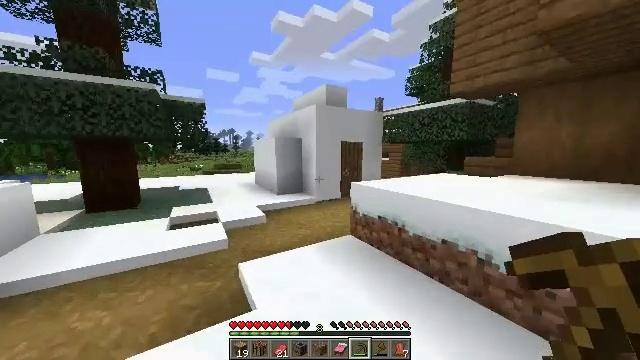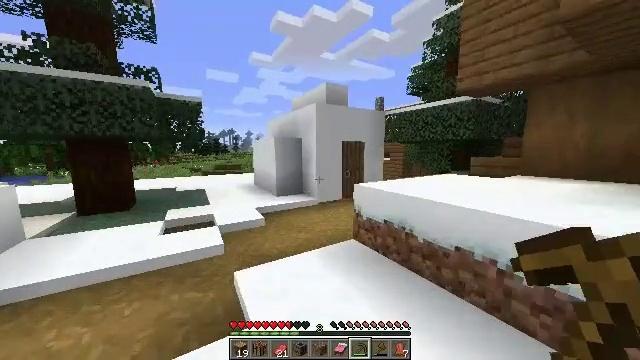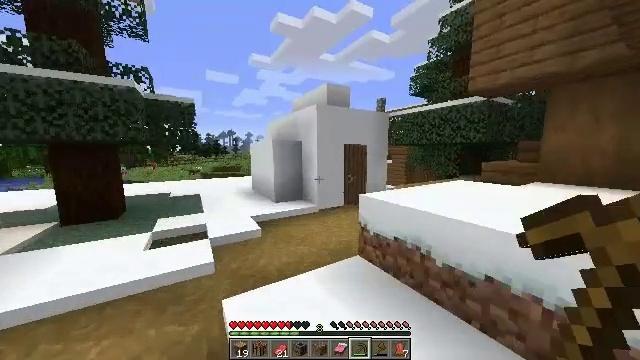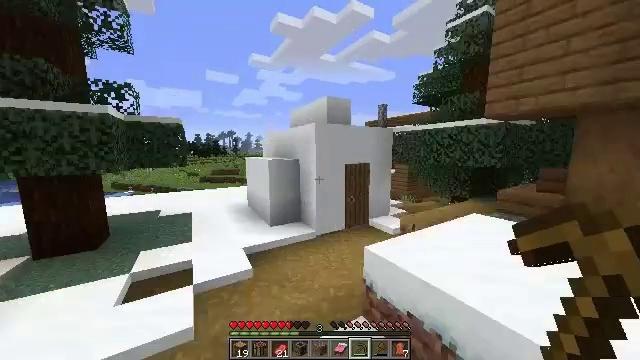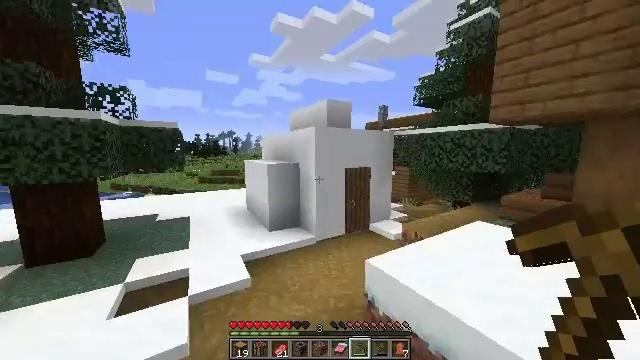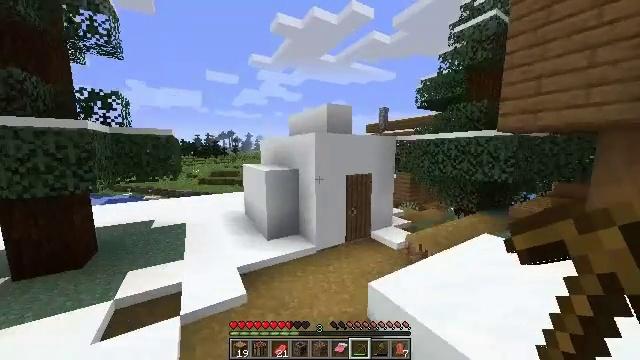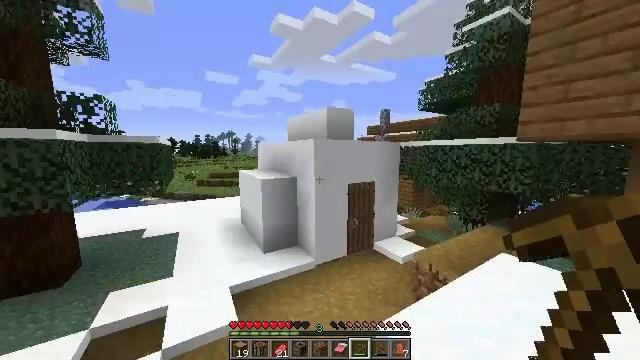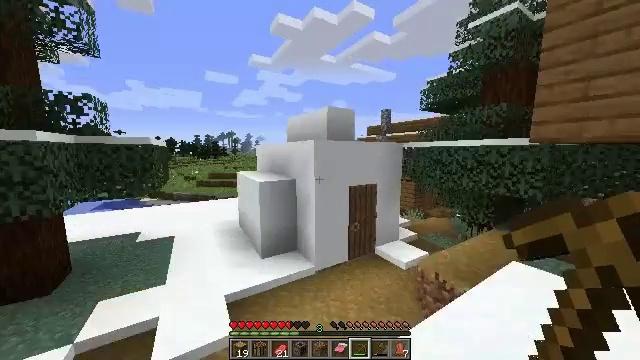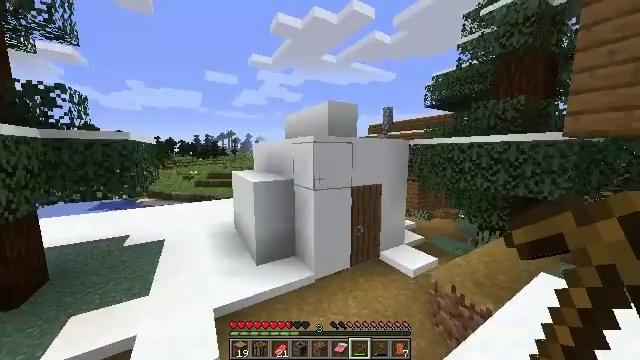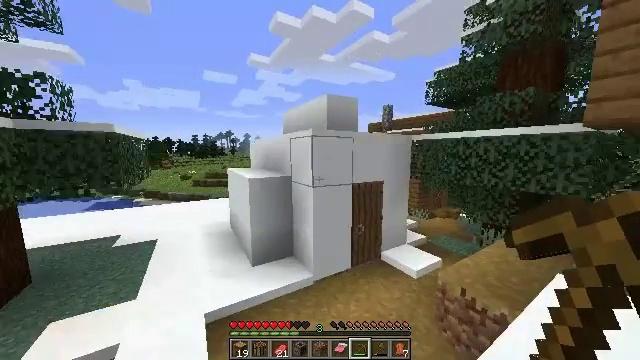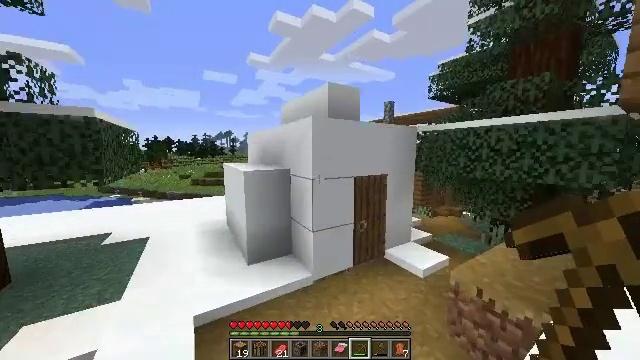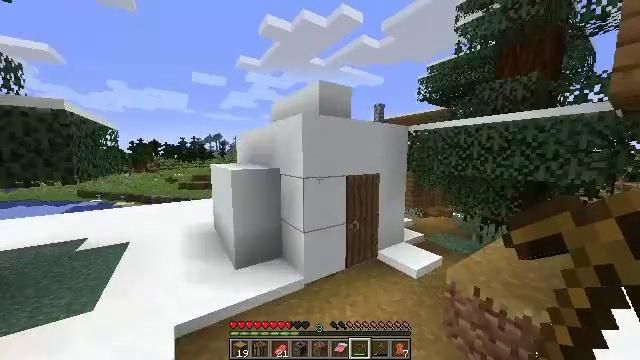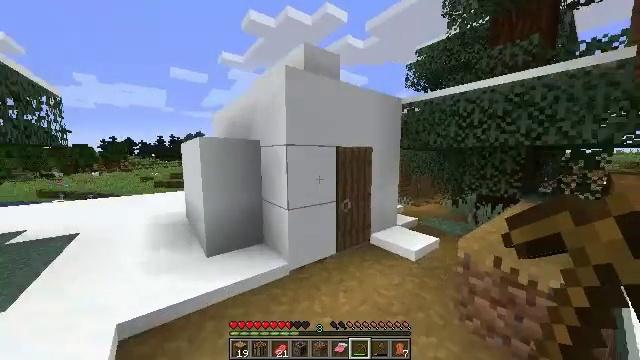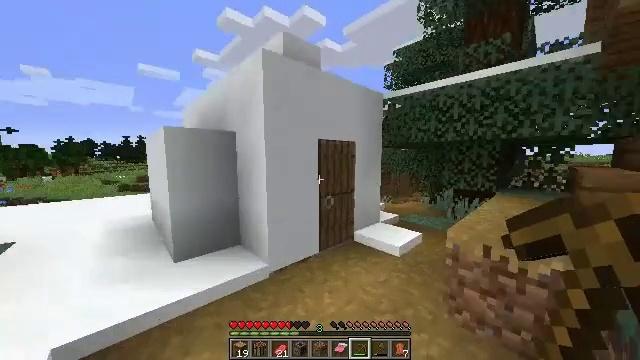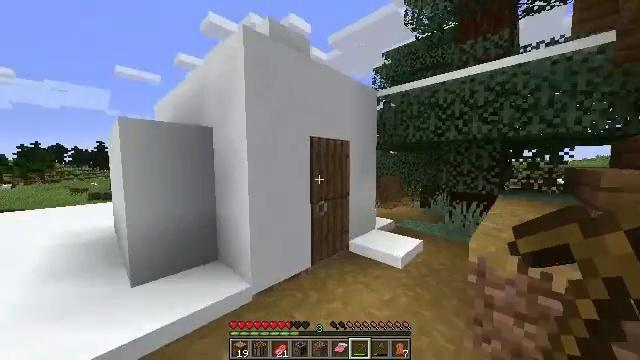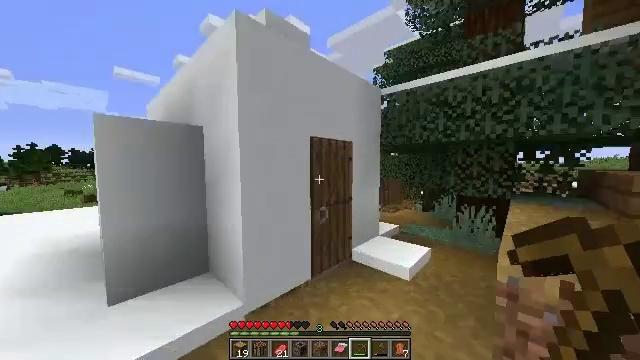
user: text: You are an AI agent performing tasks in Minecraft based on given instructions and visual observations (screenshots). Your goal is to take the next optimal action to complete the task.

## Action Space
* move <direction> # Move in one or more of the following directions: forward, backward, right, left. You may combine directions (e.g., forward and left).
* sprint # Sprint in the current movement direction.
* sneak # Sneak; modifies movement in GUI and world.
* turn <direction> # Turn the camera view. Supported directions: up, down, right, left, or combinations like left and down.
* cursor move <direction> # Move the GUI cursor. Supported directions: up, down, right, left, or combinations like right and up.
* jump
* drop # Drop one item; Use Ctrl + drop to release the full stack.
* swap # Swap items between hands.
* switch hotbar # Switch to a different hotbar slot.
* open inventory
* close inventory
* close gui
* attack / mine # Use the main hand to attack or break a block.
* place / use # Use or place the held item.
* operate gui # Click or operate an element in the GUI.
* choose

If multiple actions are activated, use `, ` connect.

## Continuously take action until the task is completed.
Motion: motion action
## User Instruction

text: Destroy the spruce leaves to get sticks and saplings.
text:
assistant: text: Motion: move forward
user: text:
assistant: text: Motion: move forward, jump
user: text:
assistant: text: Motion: move forward, jump
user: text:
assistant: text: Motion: move forward, jump
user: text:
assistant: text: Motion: move forward, jump
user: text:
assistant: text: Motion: move forward, jump
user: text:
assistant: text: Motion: move forward, jump
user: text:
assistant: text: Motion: move forward
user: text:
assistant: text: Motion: move forward
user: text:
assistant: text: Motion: move forward
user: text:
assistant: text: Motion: move forward, turn right
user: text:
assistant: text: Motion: move forward, turn right
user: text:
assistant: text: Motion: move forward, turn right
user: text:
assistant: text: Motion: move forward, turn right and up
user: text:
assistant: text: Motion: move forward
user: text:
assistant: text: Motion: move forward and move right
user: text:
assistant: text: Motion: move forward and move right, turn left
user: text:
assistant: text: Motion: move forward and move right, turn left, use / place
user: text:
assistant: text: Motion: move forward and move right, turn left, use / place
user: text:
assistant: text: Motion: move forward, use / place
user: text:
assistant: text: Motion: move forward
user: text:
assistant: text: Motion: move forward, turn left
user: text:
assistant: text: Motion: move forward, turn left and down
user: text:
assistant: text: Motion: move forward, turn left and down
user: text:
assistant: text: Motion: move forward and move right, turn left and down
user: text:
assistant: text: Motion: move forward and move right, turn left and down
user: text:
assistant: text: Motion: move forward, turn left and down
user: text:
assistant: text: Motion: move forward, turn left and down
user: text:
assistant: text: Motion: move forward, turn left and down
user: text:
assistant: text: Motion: move forward, turn left and down